Field crop: tomato
Growth stage: 1
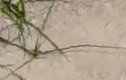
Species: cyperus